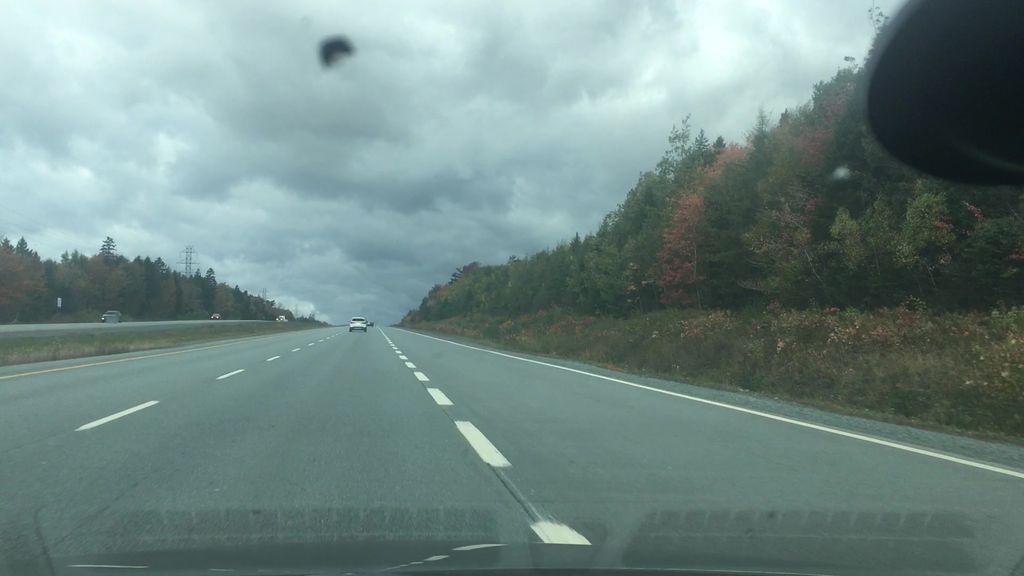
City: halifax